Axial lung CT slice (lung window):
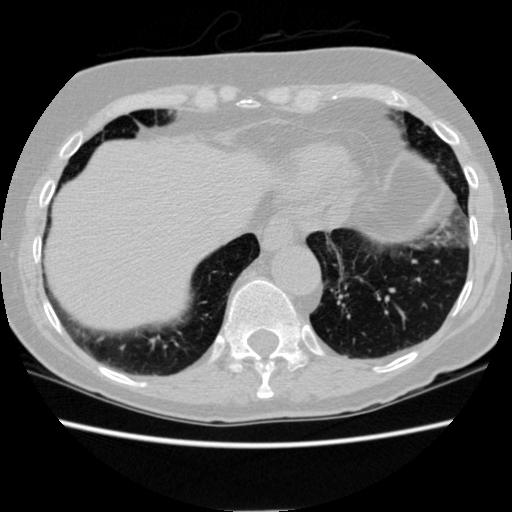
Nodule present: no